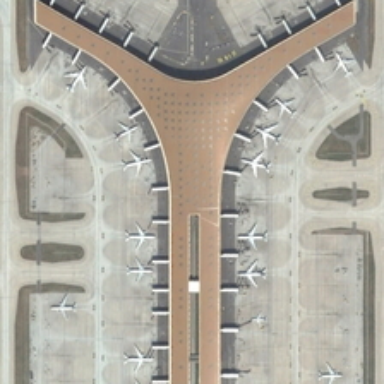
Many white planes are near a terminal in an airport .